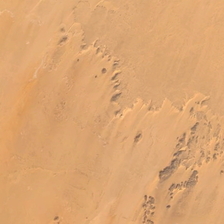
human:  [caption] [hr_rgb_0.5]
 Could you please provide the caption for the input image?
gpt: the green area is grassland .

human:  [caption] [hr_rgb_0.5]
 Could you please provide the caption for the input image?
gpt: there are no plants in the desert .

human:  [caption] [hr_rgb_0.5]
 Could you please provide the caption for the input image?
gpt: the green area is grassland .

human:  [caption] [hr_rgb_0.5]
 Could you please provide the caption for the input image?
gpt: there are no plants in the desert .

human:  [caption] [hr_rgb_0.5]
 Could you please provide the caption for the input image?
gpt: there are no plants in the desert .